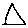
Label: triangle